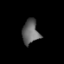
Tissue: lung
Cell type: Epithelial cells
Senescence score: 0.2281
Nuclear area (px): 392
Mean DAPI intensity: 100.487